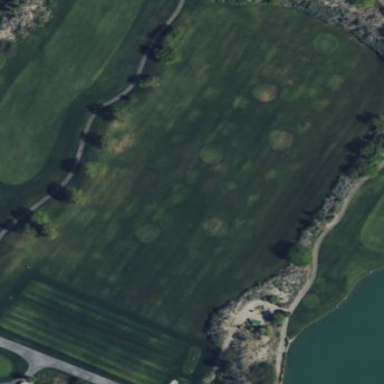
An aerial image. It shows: Grassy area used as driving range for golf.